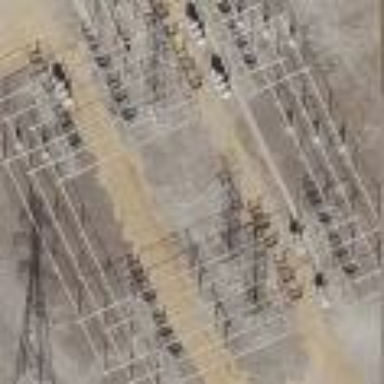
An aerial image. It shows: Power line carrying busbar.